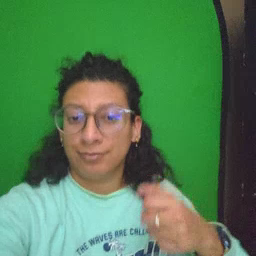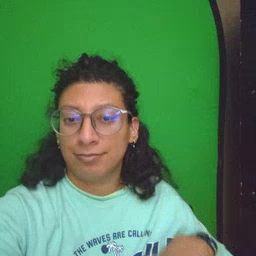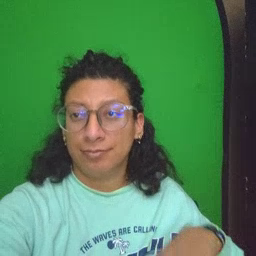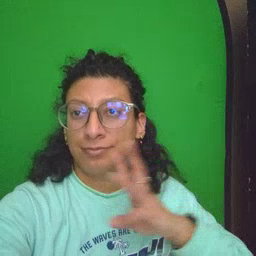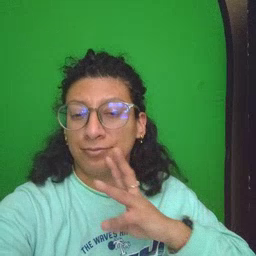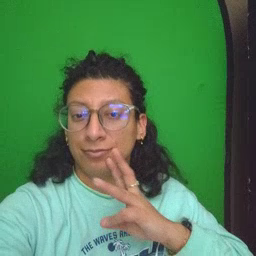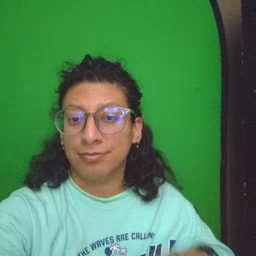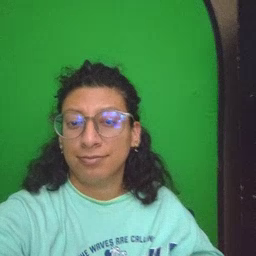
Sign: water